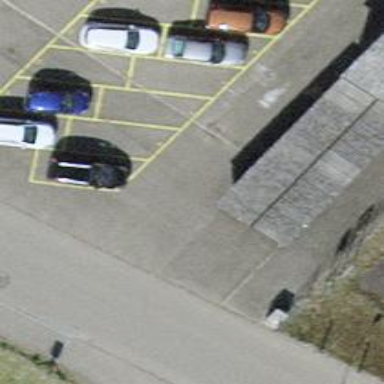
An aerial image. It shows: Shed designated as bicycle parking facility.